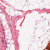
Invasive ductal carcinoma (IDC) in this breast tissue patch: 0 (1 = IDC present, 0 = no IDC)